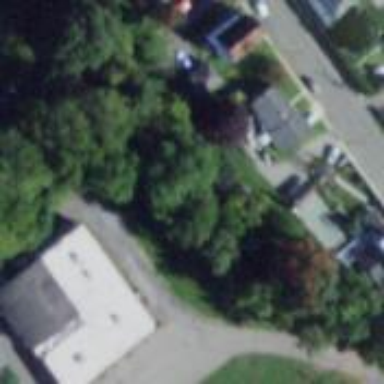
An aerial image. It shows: Events venue building.